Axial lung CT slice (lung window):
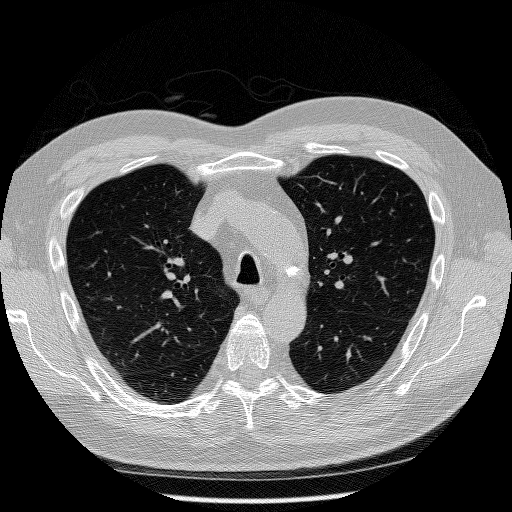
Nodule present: no